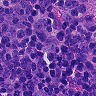
Metastatic tissue present: no